Question: I put the following code in "applicationdidFinishLaunchingWithOptions"
'''
- (BOOL)application:(UIApplication *)application didFinishLaunchingWithOptions:(NSDictionary *)launchOptions
{
// Let the device know we want to receive push notifications
[[UIApplication sharedApplication] registerForRemoteNotificationTypes:
(UIRemoteNotificationTypeBadge | UIRemoteNotificationTypeSound | UIRemoteNotificationTypeAlert)];
...//other code
}
'''
The app works fine in iOS 4, iOS 5 (DEBUG and RELEASE mode).
The app works fine in iOS 3 in DEBUG mode.
The app DOES NOT work in iOS 3 in RELEASE mode, the phone is locked when the app starts.
Please see screenshot.

Do you know how to fix it?
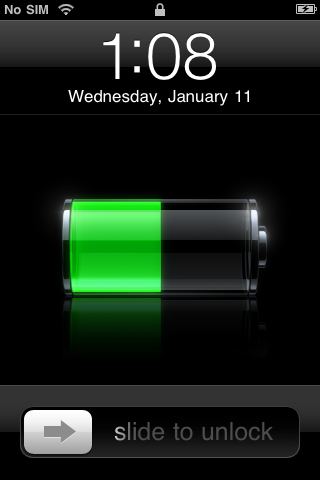
Answer: So borrowed 2 other iPhone running iOS 3.0 and the app works fine. May be it happens to my device only.